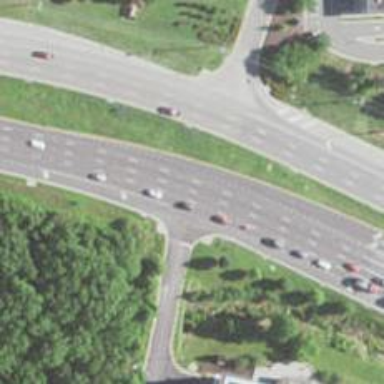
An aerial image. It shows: Expressway with asphalt surface categorized as trunk highway.